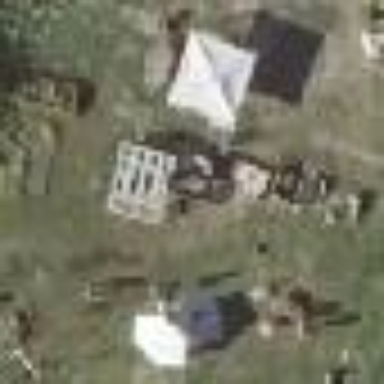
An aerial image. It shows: Shed.